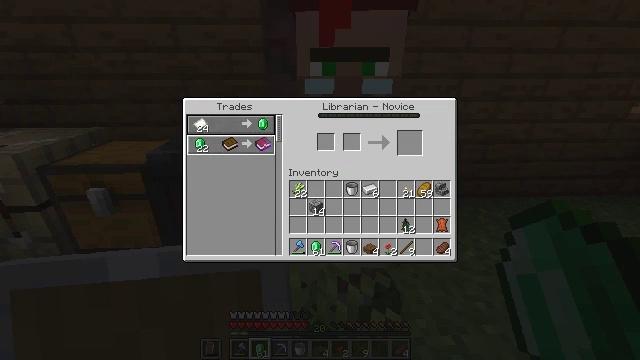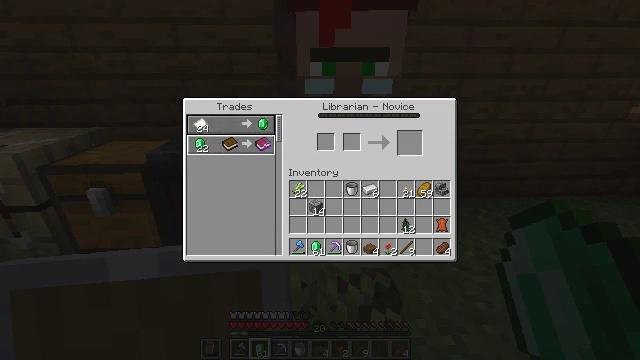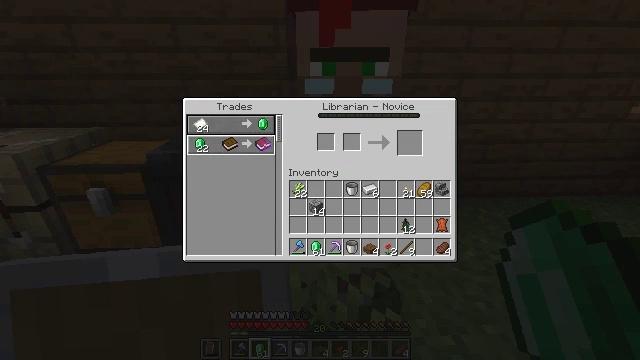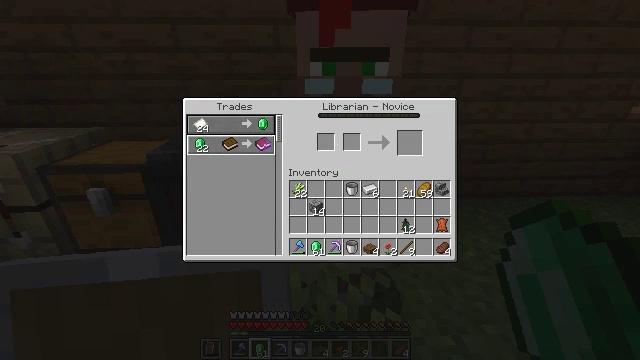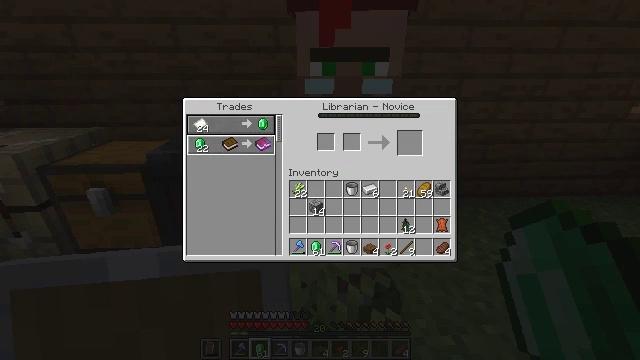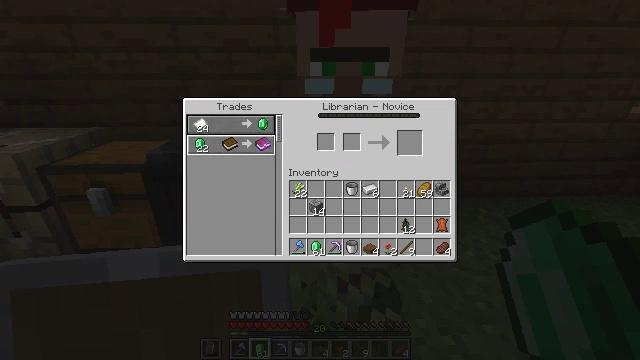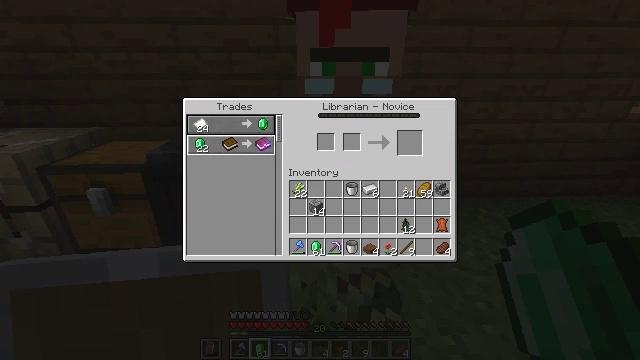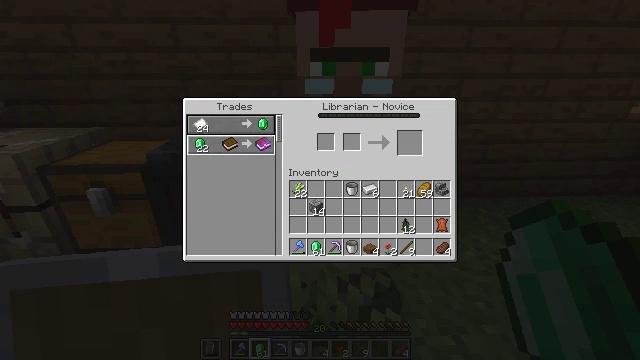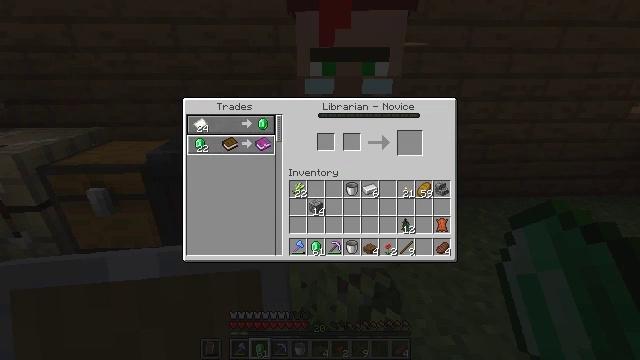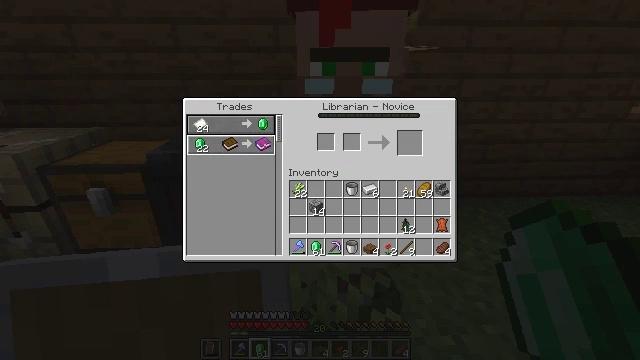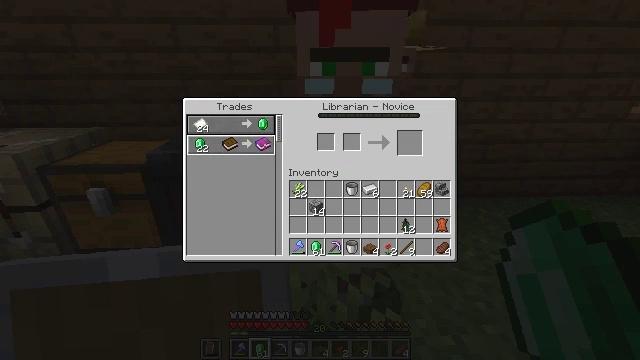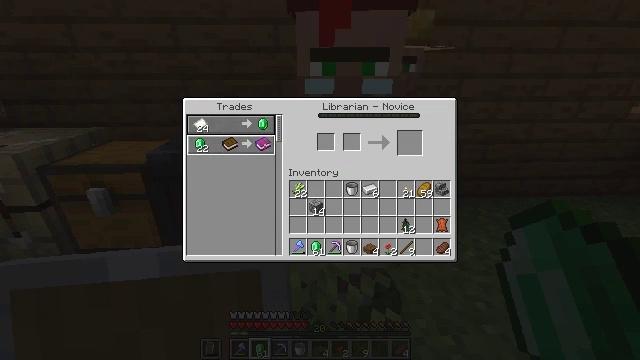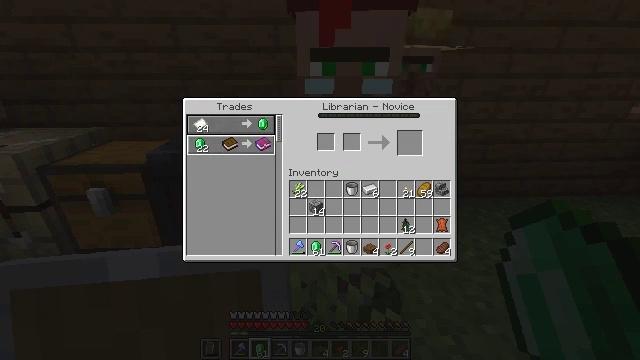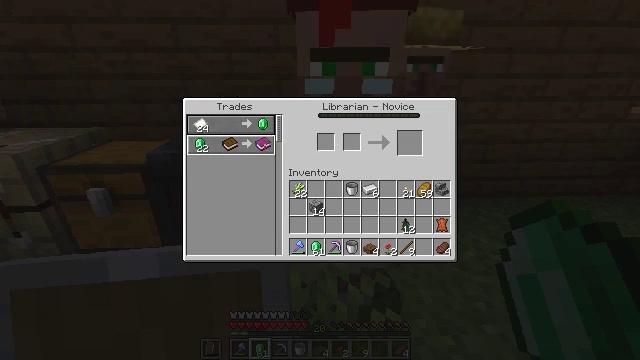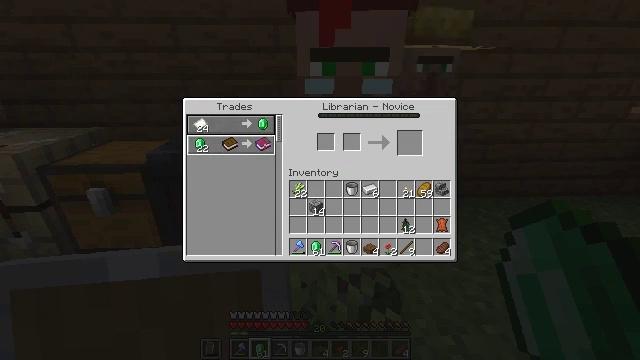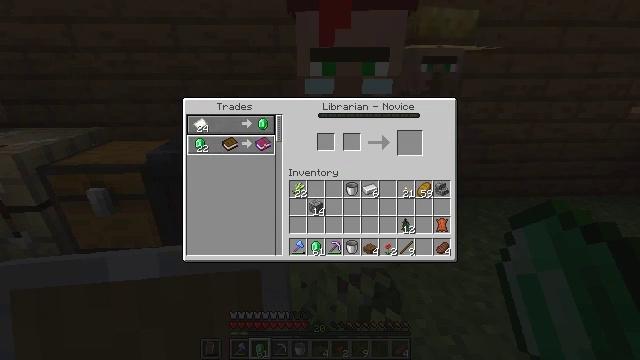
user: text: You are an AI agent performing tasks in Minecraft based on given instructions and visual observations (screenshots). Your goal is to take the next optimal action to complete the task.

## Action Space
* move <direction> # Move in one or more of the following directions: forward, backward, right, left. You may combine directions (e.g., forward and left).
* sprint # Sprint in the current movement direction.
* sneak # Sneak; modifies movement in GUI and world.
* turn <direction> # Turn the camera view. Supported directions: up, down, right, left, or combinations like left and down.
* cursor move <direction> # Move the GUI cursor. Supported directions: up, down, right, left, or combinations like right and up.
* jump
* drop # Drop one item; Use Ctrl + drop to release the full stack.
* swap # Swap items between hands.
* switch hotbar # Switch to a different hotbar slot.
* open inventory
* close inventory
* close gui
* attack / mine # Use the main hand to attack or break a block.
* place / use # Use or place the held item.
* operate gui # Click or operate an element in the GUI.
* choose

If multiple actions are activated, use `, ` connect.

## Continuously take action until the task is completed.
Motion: motion action
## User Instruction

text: Hunt a cow.
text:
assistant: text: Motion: no_op
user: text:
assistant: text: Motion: no_op
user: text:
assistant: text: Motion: no_op
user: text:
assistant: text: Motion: no_op
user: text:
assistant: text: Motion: no_op
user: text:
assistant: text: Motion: no_op
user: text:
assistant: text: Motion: no_op
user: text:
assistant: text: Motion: no_op
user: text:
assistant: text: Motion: no_op
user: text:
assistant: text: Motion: no_op
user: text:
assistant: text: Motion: no_op
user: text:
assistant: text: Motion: no_op
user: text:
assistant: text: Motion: no_op
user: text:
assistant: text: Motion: no_op
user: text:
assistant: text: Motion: no_op
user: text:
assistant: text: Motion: no_op
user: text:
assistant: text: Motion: no_op
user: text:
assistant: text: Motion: no_op
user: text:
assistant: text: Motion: no_op
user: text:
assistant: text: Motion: no_op
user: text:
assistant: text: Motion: no_op
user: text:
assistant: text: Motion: no_op
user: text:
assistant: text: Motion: no_op
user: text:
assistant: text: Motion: no_op
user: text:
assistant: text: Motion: cursor move right
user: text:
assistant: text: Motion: turn right, close gui
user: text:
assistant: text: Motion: turn right and up, open inventory
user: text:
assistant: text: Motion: turn right
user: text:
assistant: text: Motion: move forward, turn right and up
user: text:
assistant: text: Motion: move forward, turn right and up